Field crop: tomato
Growth stage: 1
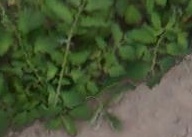
Species: tomato